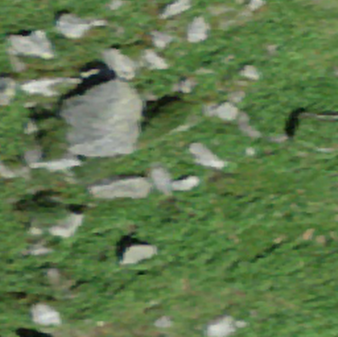
Label: bouldering_area